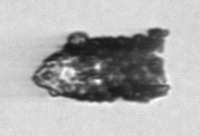
Label: Tintinnopsis